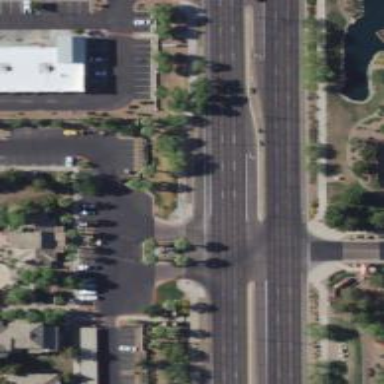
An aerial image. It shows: Primary road with asphalt surface.